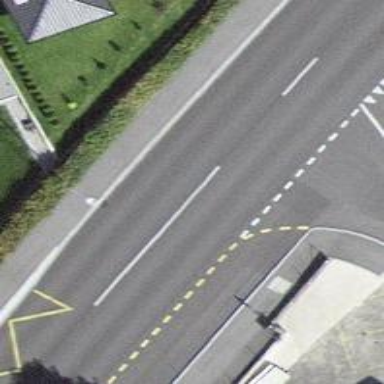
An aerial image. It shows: Bus stop with designated stop position for public transport.